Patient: sex M, age 61
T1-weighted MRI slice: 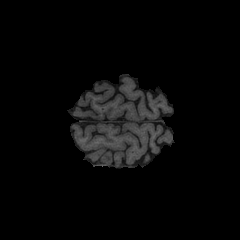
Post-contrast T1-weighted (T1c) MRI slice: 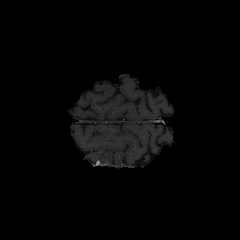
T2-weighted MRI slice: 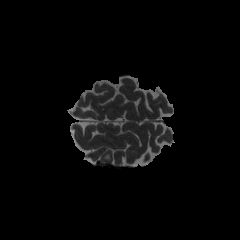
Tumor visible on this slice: yes
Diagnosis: Glioblastoma, IDH-wildtype
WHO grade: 4